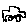
Label: car